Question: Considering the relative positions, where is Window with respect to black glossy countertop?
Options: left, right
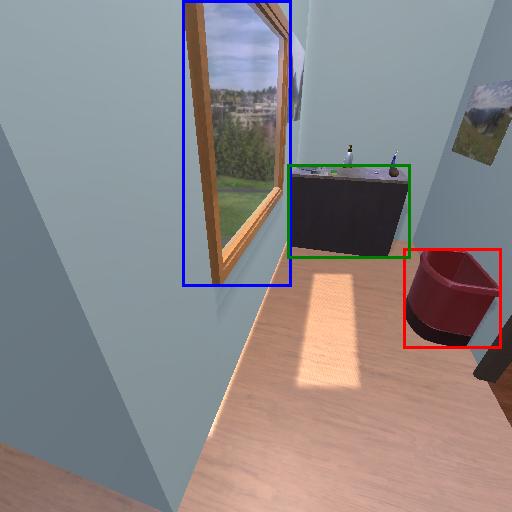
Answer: left